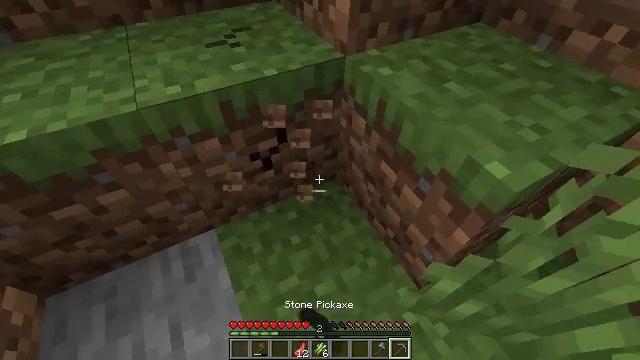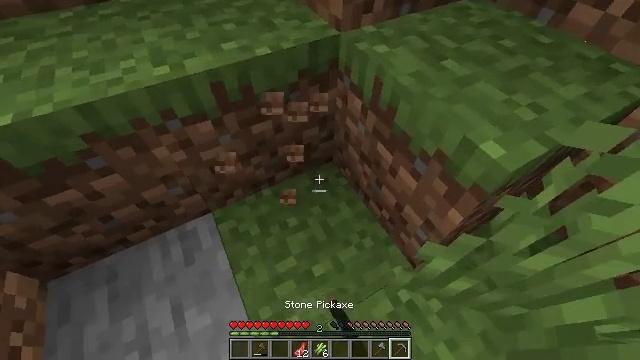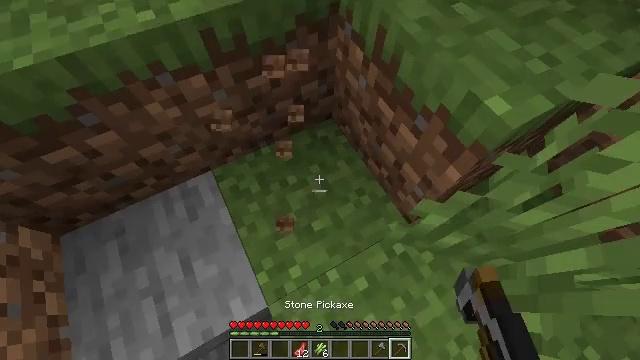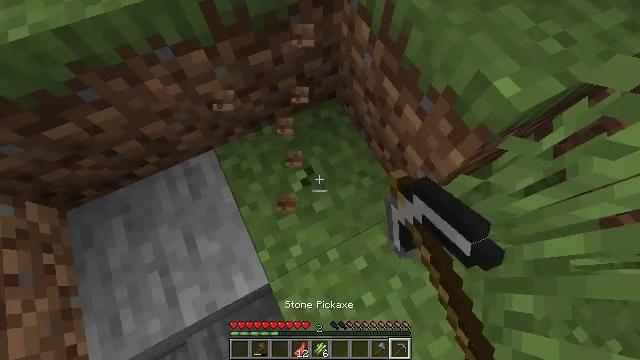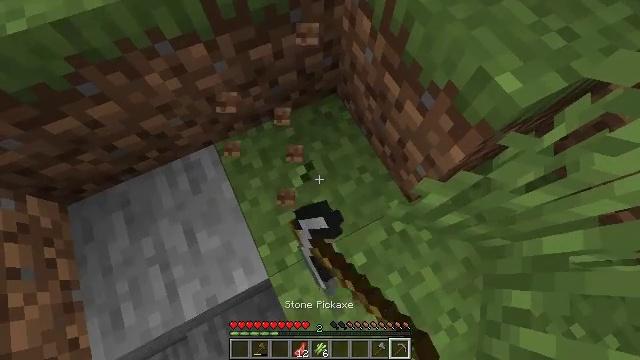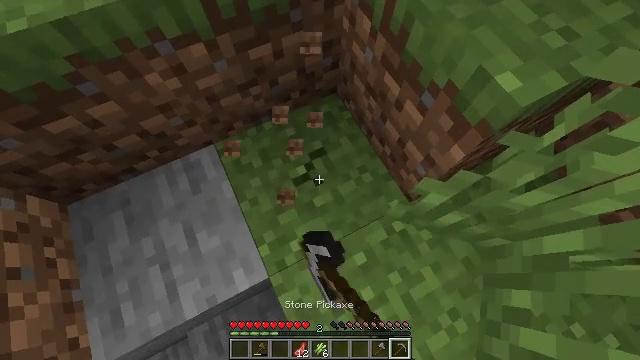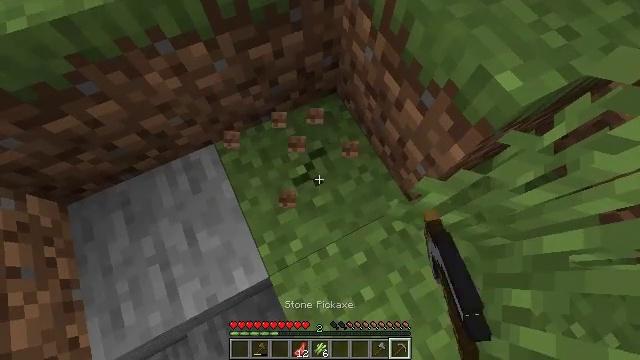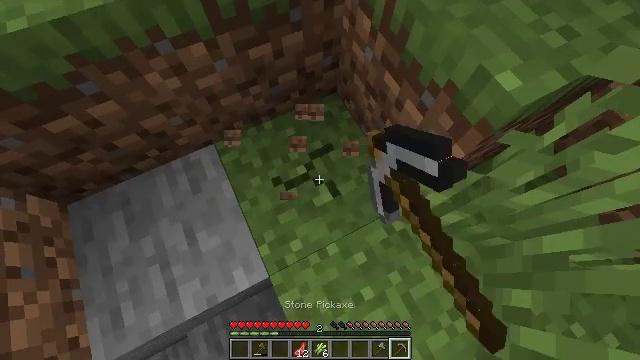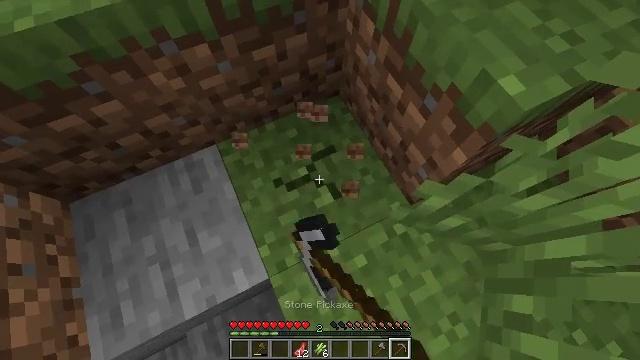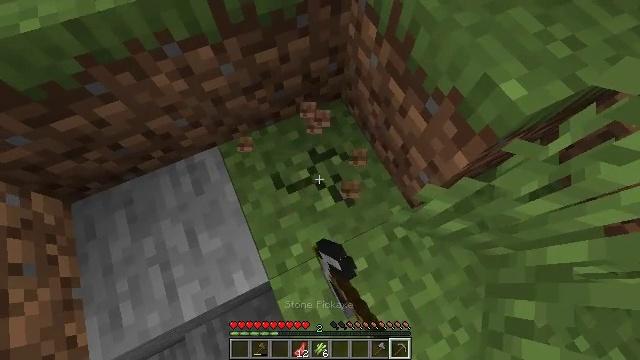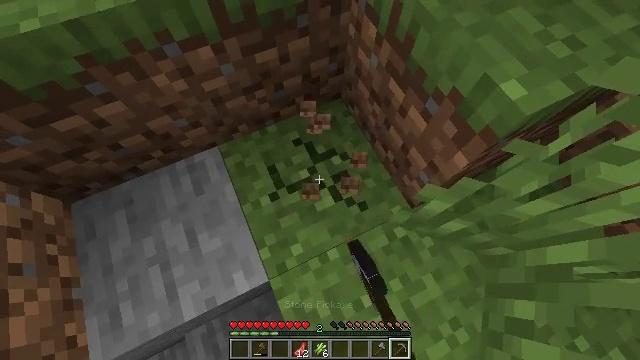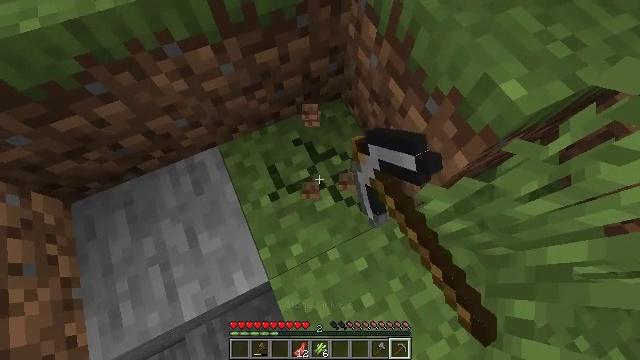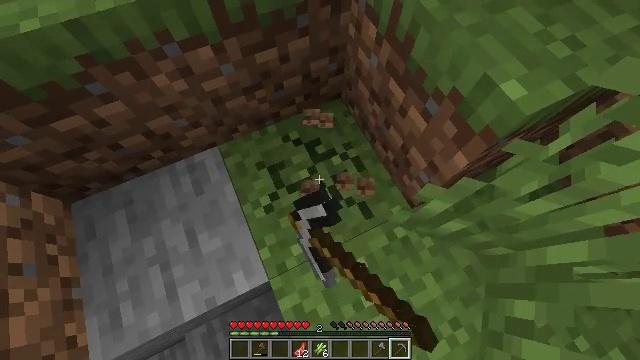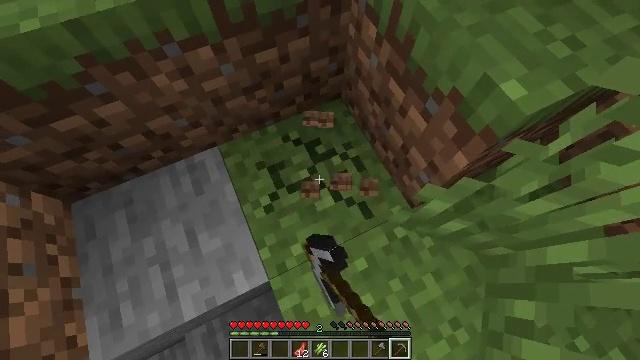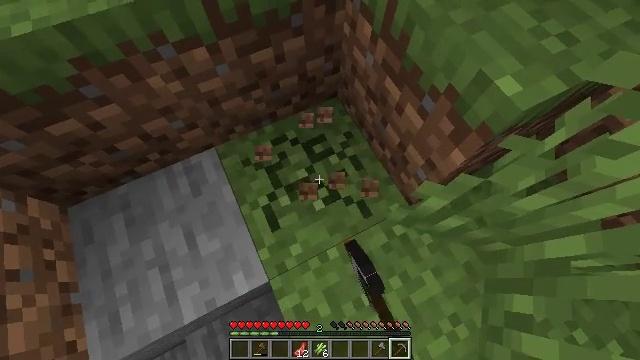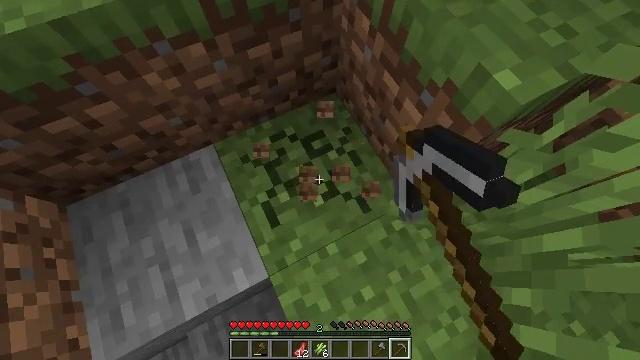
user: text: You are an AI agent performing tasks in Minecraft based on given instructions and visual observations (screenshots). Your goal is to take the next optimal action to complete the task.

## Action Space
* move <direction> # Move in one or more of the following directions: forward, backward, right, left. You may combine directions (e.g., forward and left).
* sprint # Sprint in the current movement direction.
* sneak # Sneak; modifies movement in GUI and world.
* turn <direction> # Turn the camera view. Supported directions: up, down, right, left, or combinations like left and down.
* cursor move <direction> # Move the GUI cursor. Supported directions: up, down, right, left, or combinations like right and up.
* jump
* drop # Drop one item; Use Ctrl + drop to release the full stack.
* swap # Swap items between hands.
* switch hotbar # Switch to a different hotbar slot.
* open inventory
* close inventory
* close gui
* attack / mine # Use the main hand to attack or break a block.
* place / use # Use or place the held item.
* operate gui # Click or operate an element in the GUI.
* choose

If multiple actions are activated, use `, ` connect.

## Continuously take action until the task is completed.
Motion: motion action
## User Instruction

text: Gather grass block for landscaping.
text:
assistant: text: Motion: turn down, attack / mine
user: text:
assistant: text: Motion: turn down, attack / mine
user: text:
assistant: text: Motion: turn left and down, attack / mine
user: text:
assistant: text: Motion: attack / mine
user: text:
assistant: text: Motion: attack / mine
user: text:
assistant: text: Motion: attack / mine
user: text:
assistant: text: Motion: attack / mine
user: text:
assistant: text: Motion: attack / mine
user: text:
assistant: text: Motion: attack / mine
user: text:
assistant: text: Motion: attack / mine
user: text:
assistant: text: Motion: attack / mine
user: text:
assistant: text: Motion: attack / mine
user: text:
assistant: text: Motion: attack / mine
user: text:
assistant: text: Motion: turn right, attack / mine
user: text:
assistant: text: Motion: attack / mine
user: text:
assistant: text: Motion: attack / mine
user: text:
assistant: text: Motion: attack / mine
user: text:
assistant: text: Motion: attack / mine
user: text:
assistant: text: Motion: attack / mine
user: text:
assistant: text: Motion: attack / mine
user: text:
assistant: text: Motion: turn left, attack / mine
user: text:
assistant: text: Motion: turn left and down, attack / mine
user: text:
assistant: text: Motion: turn left and down, attack / mine
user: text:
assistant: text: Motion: attack / mine